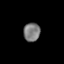
Tissue: lung
Cell type: T cells
Senescence score: 0.09221
Nuclear area (px): 303
Mean DAPI intensity: 123.383